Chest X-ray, AP view. Patient: 29 years old, sex M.
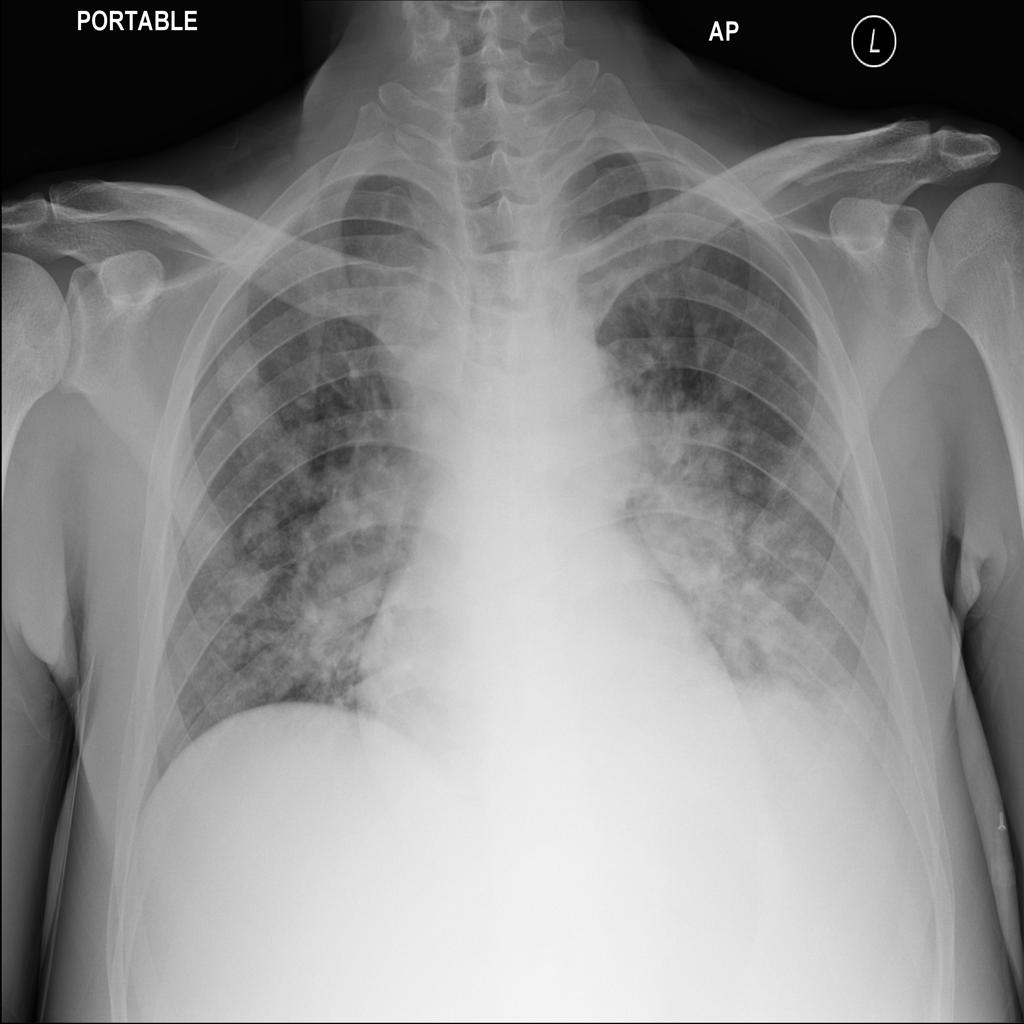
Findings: Atelectasis, Effusion, Infiltration, Nodule